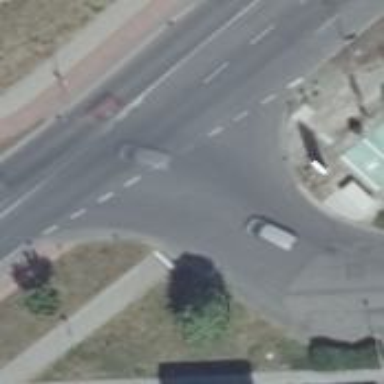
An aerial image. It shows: Unmarked crossing on the road.